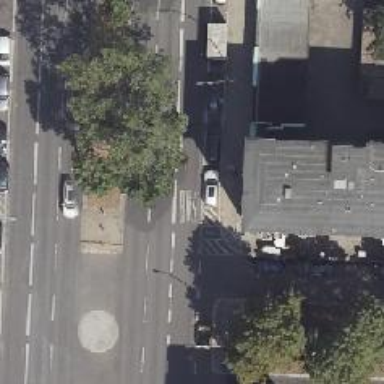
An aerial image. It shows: Asphalt footway with unmarked crossing.